Field crop: maize
Growth stage: 2
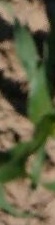
Species: maize